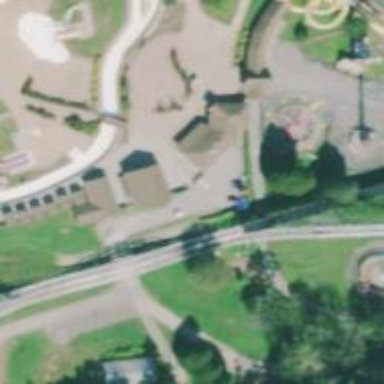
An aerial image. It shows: Miniature railway.